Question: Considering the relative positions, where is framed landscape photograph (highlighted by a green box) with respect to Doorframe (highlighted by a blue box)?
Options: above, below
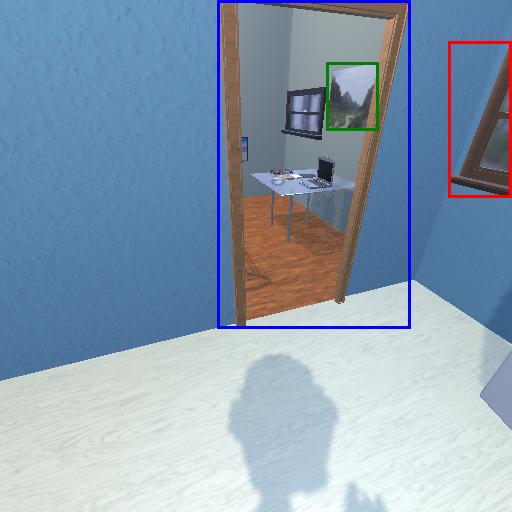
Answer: above